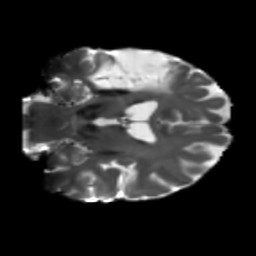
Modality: T2w
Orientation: coronal
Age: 66
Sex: male
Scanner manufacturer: siemens
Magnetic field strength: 3 T
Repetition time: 5.25 s
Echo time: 0.08 s